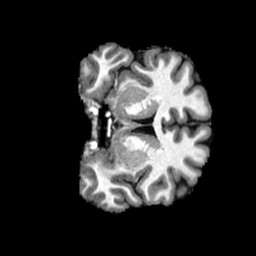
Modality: T1w
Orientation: coronal
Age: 36
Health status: healthy
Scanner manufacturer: philips
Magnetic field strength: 3 T
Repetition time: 0.007812 s
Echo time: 0.003595 s